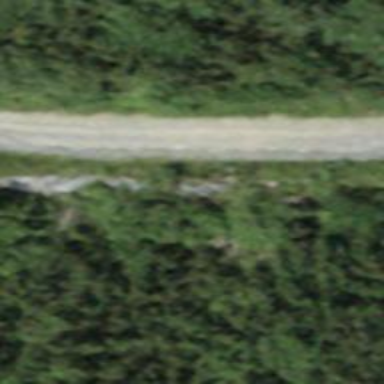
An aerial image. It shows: Gravel track with grade 2 tracktype.